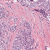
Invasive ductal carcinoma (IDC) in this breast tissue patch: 1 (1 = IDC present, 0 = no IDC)